Question: I am trying to enable ARC(Automatic Reference Count) functionality to my cocos2dbox2d application so i flow this <URL>. ARC is enabled successfully and the application is working fine in iOS 6 but same application crash in ios 5.1. Crash report is
'''
2012-12-01 13:33:07.753 SampleApp[6397:707] cocos2d: **** WARNING **** CC_ENABLE_GL_STATE_CACHE is disabled. To improve performance, enable it by editing ccConfig.h
2012-12-01 13:33:07.757 SampleApp[6397:707] cocos2d: cocos2d v2.0.0
2012-12-01 13:33:07.761 SampleApp[6397:707] cocos2d: Using Director Type:CCDirectorDisplayLink
dyld: lazy symbol binding failed: Symbol not found: _objc_setProperty_nonatomic
Referenced from: /var/mobile/Applications/03ACE817-3A67-456C-914A-90BC00B4AD38/SampleApp.app/SampleApp
Expected in: /usr/lib/libobjc.A.dylib
dyld: Symbol not found: _objc_setProperty_nonatomic
Referenced from: /var/mobile/Applications/03ACE817-3A67-456C-914A-90BC00B4AD38/SampleApp.app/SampleApp
Expected in: /usr/lib/libobjc.A.dylib
'''
Check this image:

Any one help me...
Thanks...
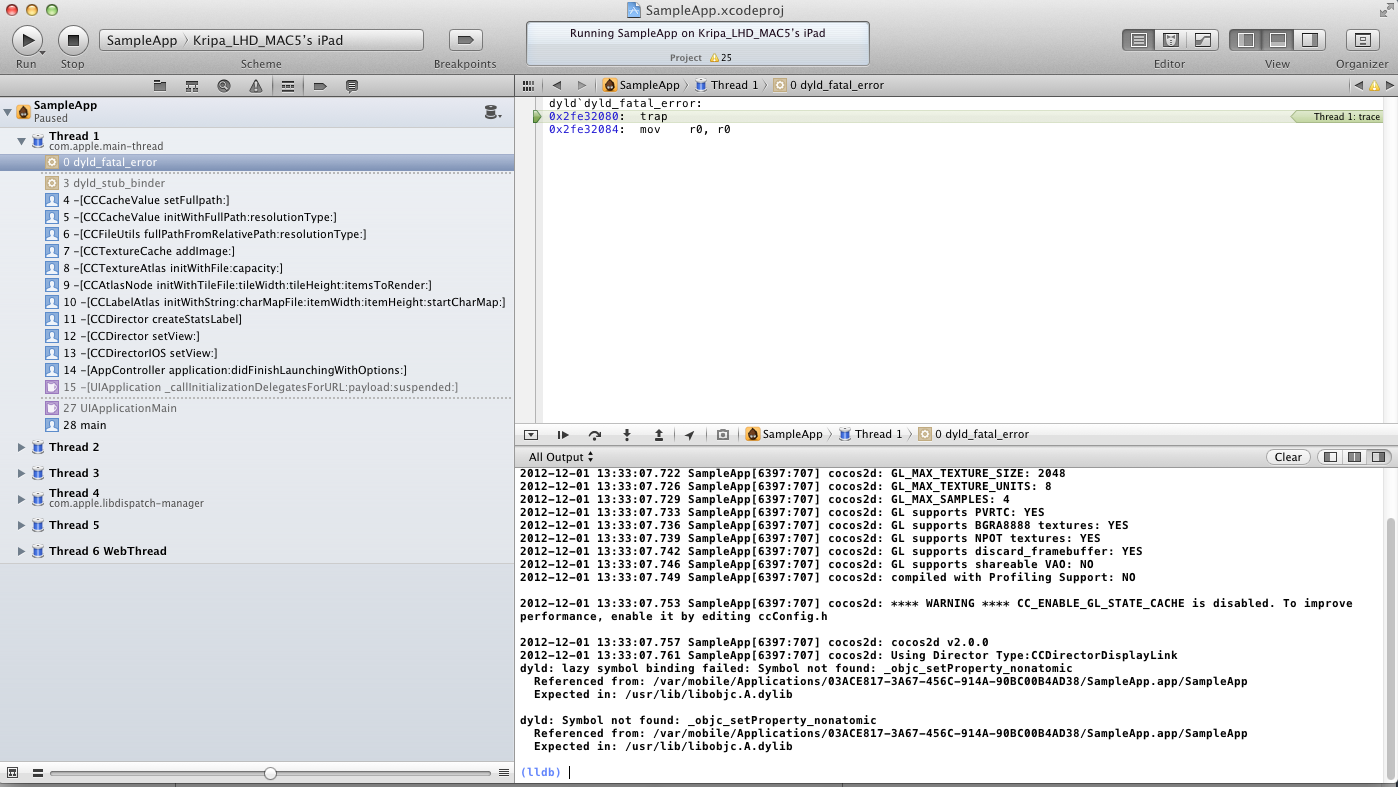
Answer: If you are facing this error set your deployment target to 4.3. By default it is setting to 6(latest). Once we had all our projects and subprojects set to the same deployment target, the problem went away. If you want to enable ARC in your application you need to set deployment target as 5.0 and above.